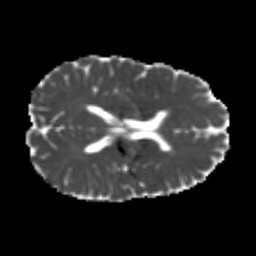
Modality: MD
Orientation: axial
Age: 23
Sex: female
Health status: healthy
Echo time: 0.074 s